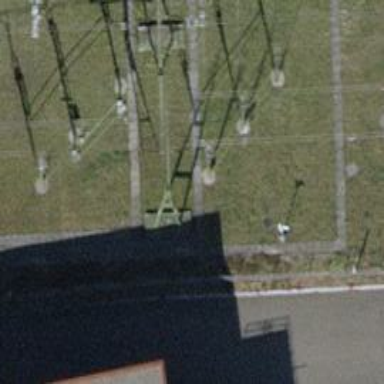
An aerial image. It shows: Switch for power supply.